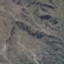
Land use / land cover class: HerbaceousVegetation